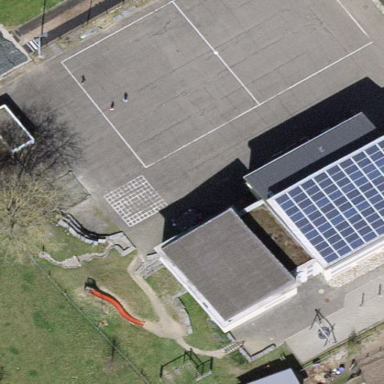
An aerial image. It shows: Playground area for leisure land.